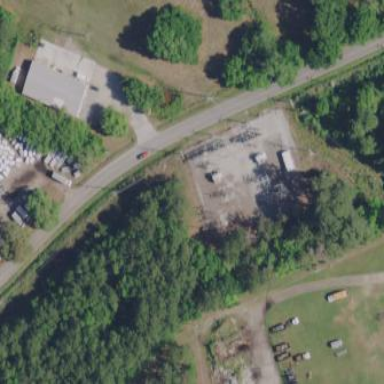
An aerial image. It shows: Distribution power substation secured by fence.